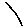
Label: line